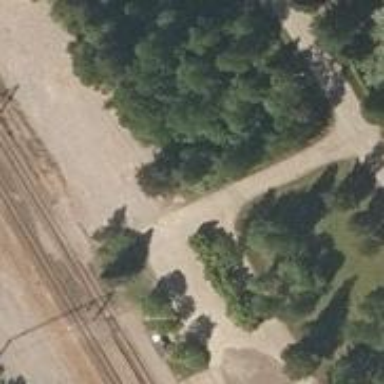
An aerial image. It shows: Driveway leading to service road.